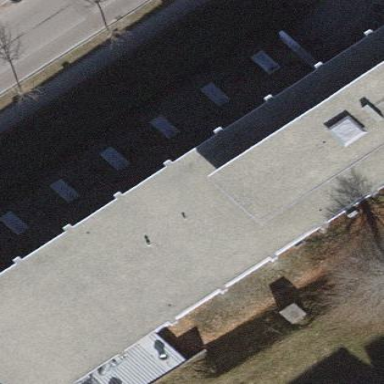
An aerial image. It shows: Industrial building with flat roof.